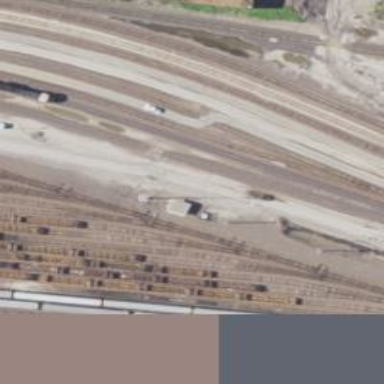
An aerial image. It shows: Railway yard used for servicing trains.